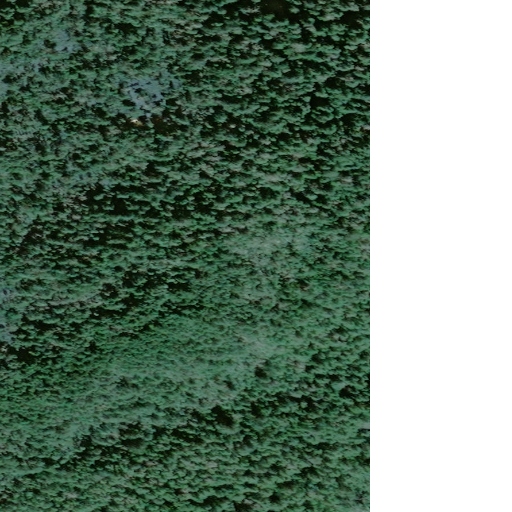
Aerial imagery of mountain in Alaska named Isidor Hill containing only unknown